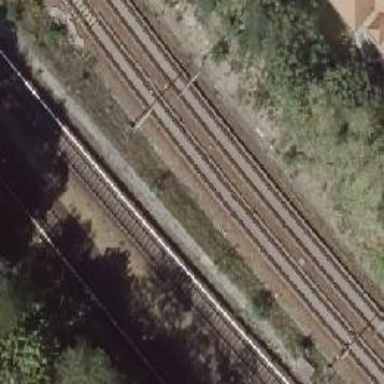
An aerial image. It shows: Railway signal.